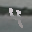
Label: 4